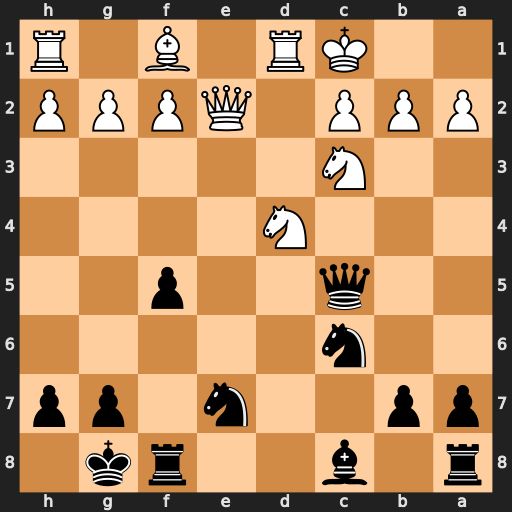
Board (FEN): r1b2rk1/pp2n1pp/2n5/2q2p2/3N4/2N5/PPP1QPPP/2KR1B1R
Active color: b
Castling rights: -
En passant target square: -
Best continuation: Nxd4 Qc4+ Ne6 Qxc5 Nxc5